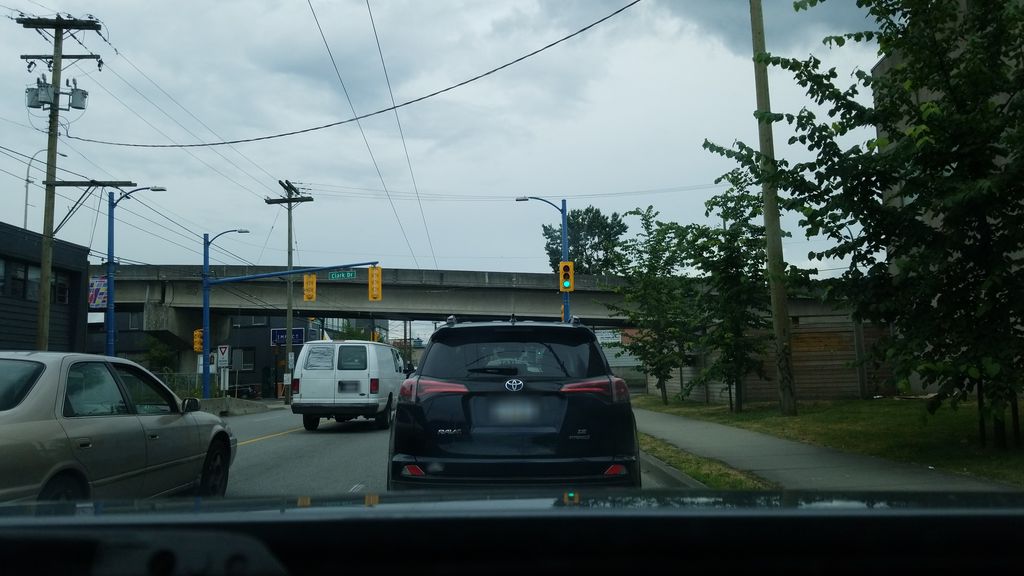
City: vancouver